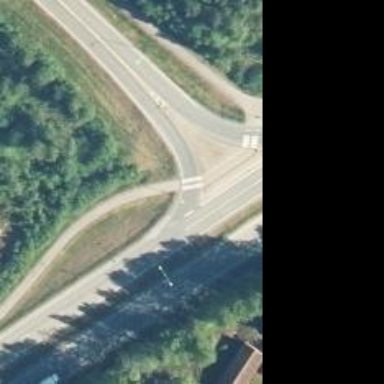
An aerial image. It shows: Trunk link highway.